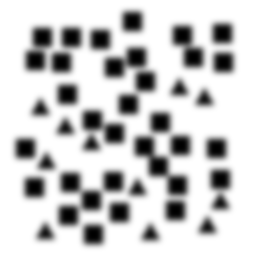
Squares: 33
Triangles: 11
Stars: 0
Total shapes: 44